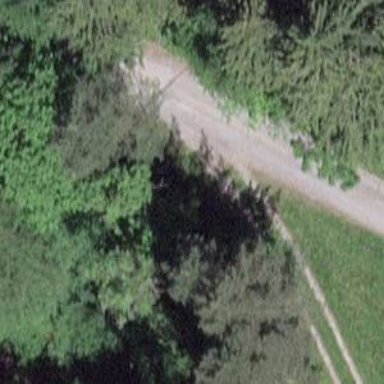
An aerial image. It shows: Gravel track with grade2 tracktype.